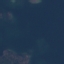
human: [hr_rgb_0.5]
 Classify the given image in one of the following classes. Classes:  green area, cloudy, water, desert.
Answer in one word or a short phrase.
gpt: water